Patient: sex M, age 43
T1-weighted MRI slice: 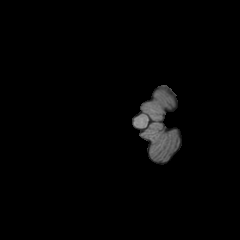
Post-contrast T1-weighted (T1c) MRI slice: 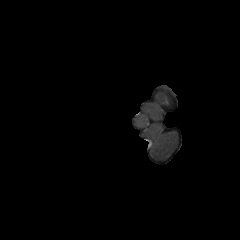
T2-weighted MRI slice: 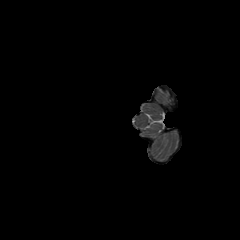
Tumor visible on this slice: no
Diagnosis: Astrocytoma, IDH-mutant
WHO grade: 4